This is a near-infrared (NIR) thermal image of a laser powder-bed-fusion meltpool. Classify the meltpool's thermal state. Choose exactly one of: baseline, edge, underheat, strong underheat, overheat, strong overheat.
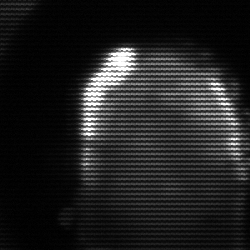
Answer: baseline